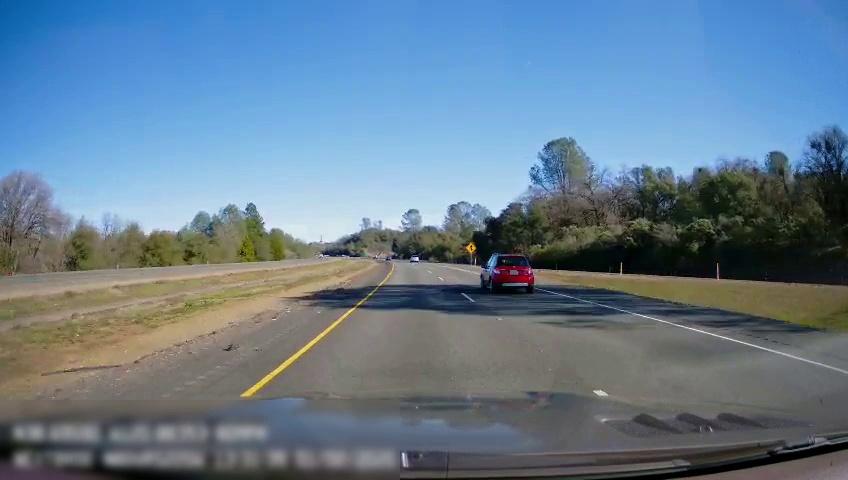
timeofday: Day
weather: Sunny
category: Drivable Space
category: Drivable Space
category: Vehicles | Car
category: Vehicles | SUV
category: Lanes | Current Lane
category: Lanes | Current Lane
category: Lanes | Alternate Lane
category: Traffic | Signs